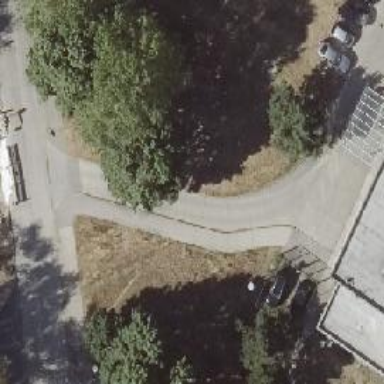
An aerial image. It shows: Concrete service road with sidewalk on the left.